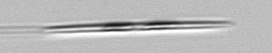
Label: Pseudo-nitzschia